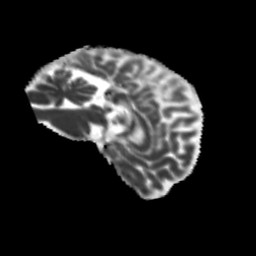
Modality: MD
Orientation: sagittal
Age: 59
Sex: female
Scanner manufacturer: siemens
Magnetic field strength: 3 T
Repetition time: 5.25 s
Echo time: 0.08 s